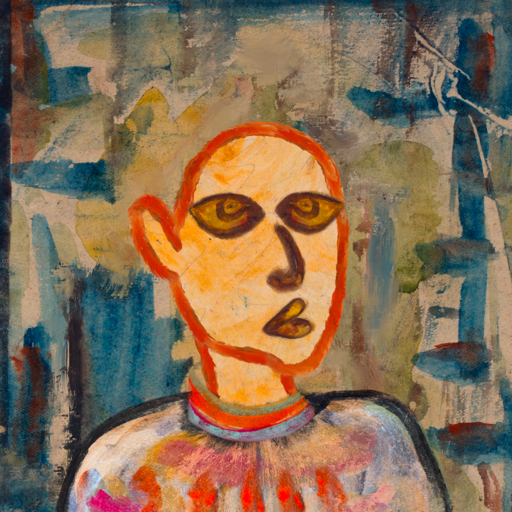
Background: Orphan, Head And Neck Side: Experience, Face Side: Comrade, Bust: Childish, Hair Side: Blank, Head Accessory: Blank, Second Necklace: Blank, Necklace: Sisters, Baby: Blank